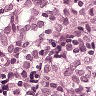
Metastatic tissue present: yes